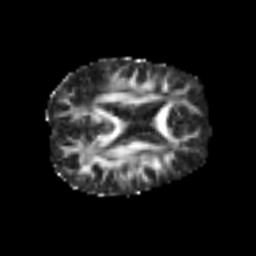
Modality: FA
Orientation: axial
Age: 53
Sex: male
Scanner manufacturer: siemens
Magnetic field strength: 3 T
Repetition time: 6.1 s
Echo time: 0.101 s